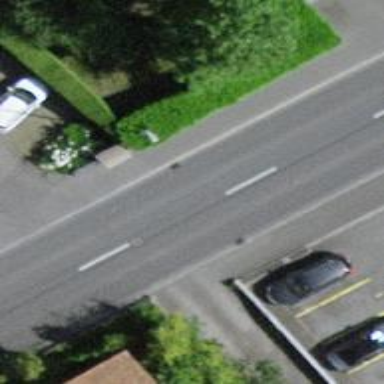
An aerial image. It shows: Public transport stop position.